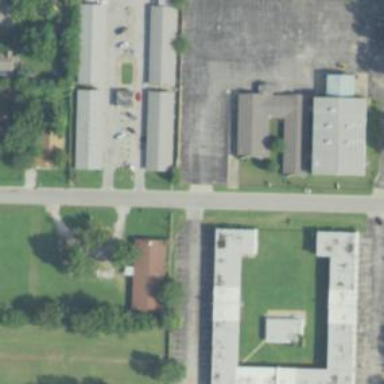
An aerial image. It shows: Building with roof oriented along certain direction.